Question: [
can anyone identify the eror]
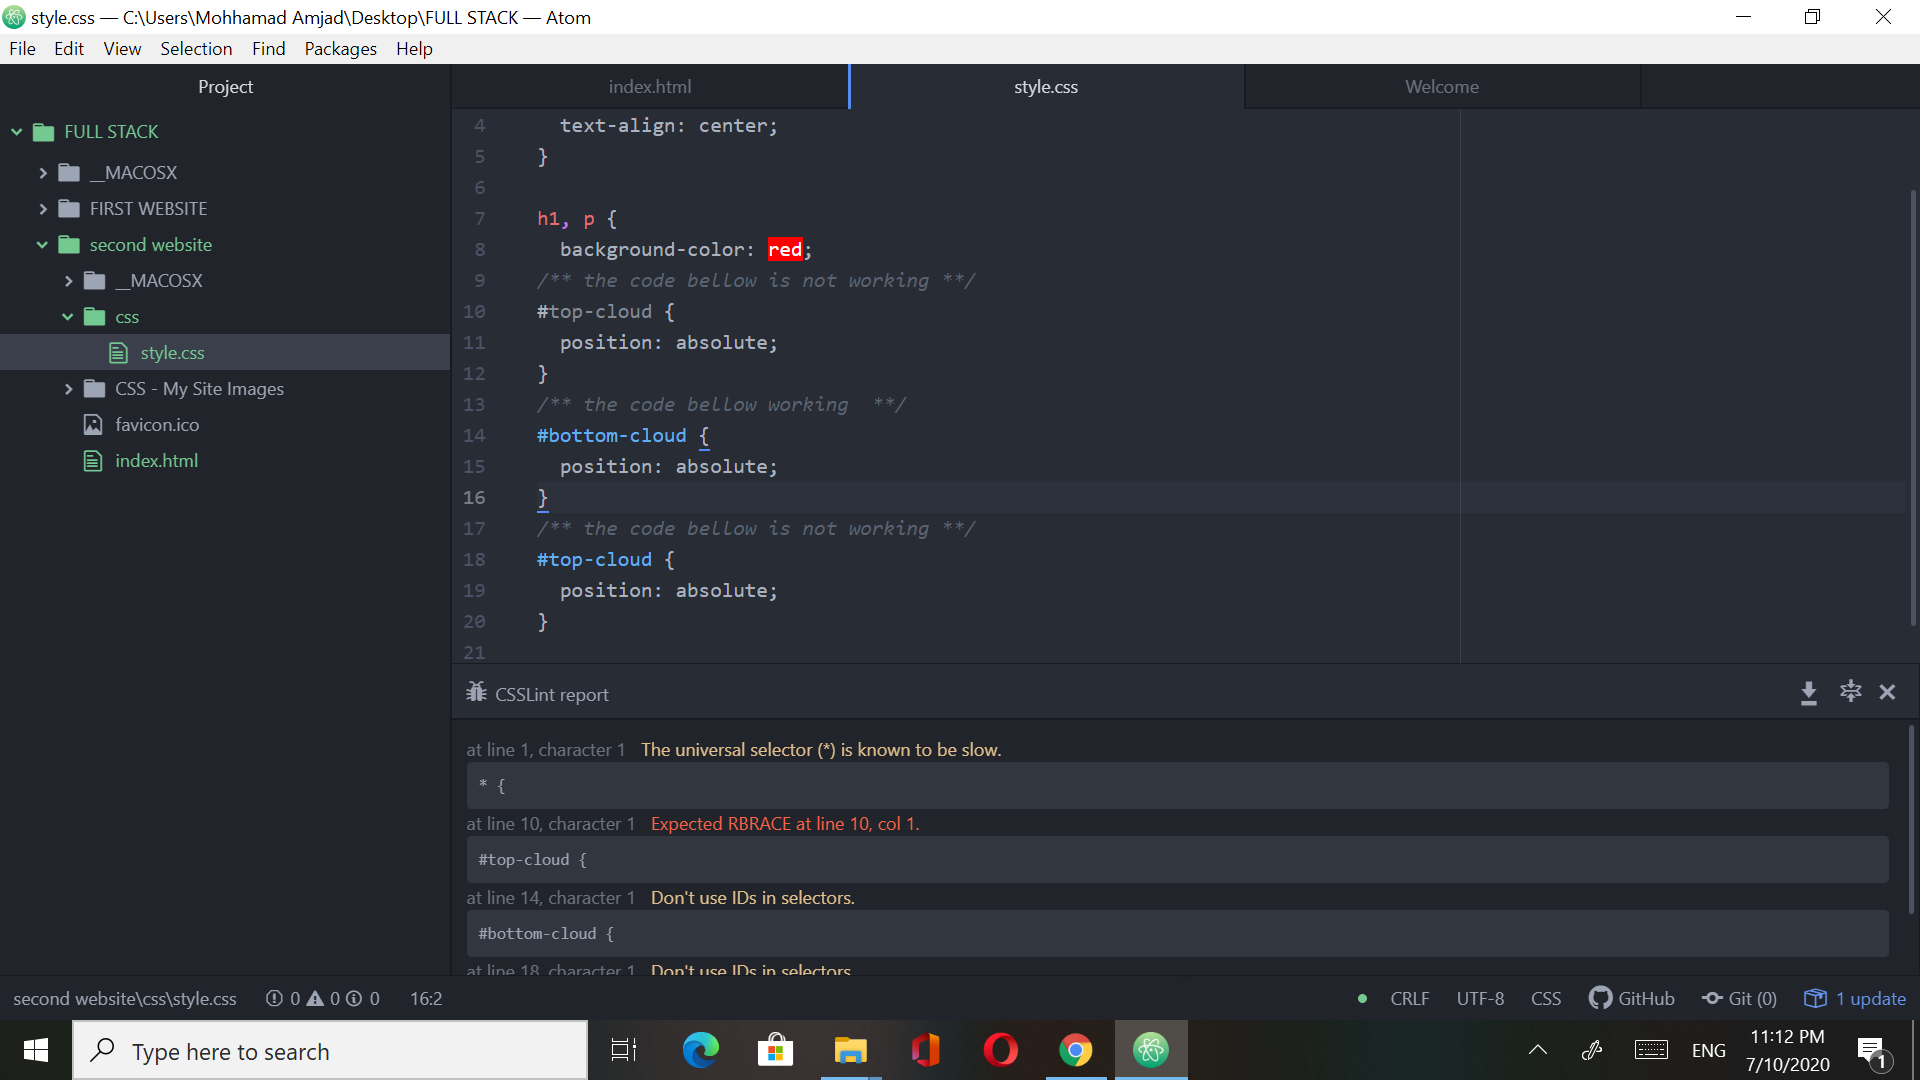
Answer: It is because you have not closed the h1,p selector with closing brace.
It should be as follows:
'''
h1,p{
background-color:red;
}
'''
/*and then the #top-cloud */